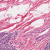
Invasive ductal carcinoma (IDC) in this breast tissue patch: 0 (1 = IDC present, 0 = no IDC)